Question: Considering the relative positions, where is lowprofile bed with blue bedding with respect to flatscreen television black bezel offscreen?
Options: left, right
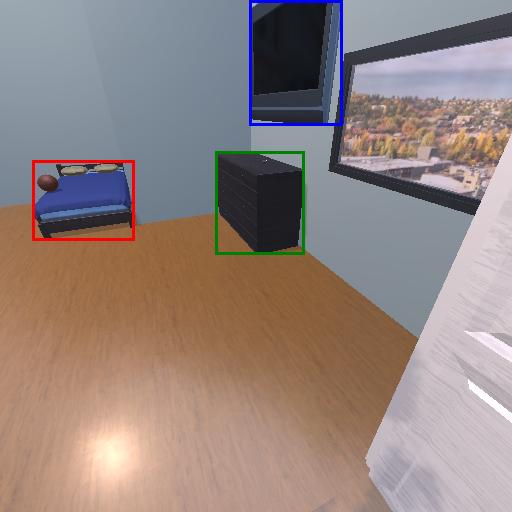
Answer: left